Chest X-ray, PA view. Patient: 69 years old, sex F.
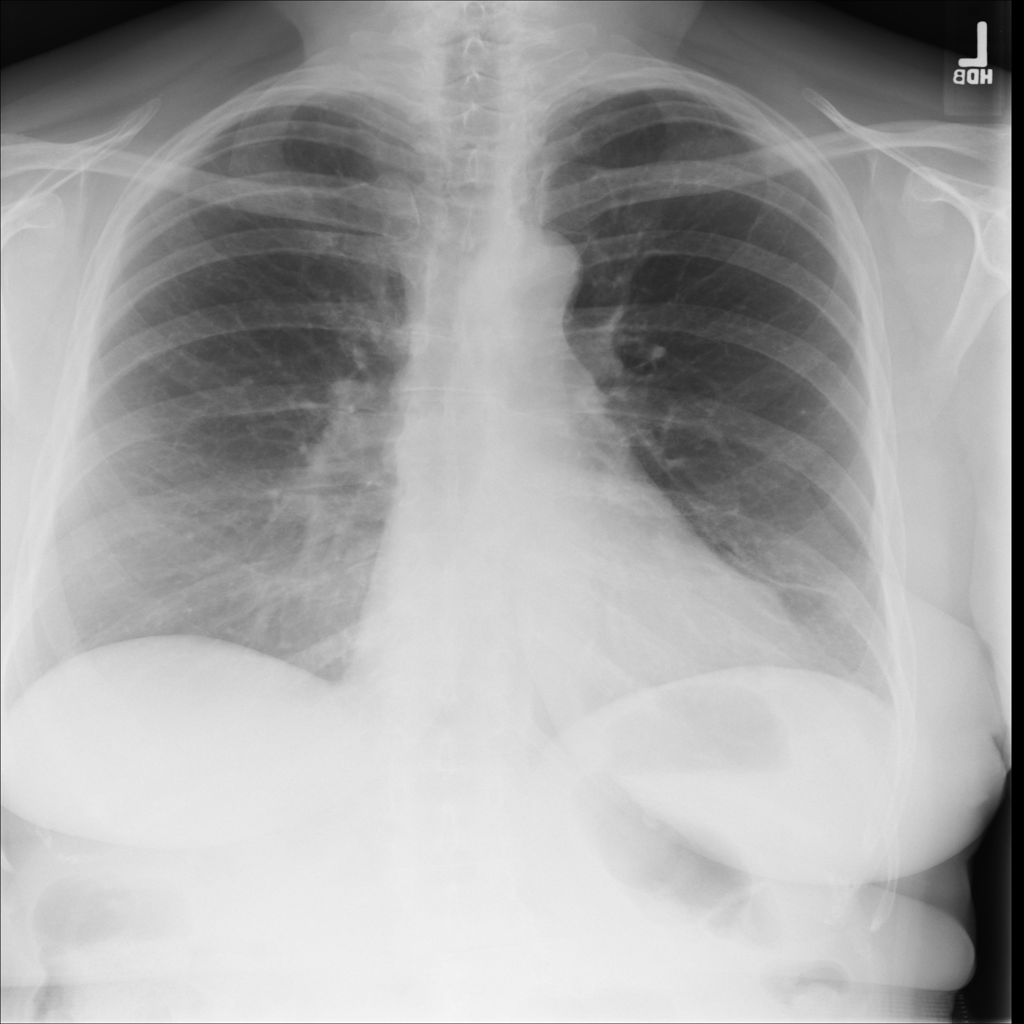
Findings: No Finding